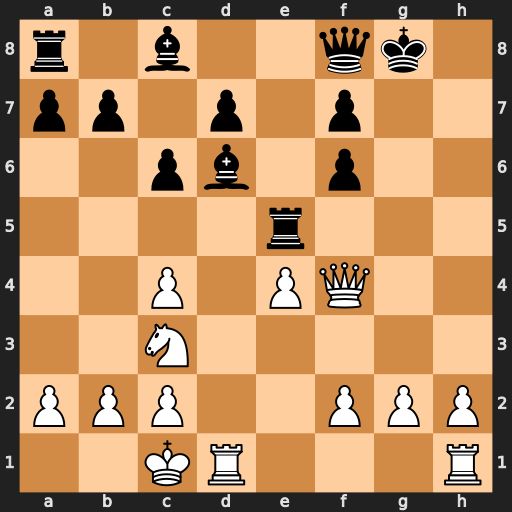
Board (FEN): r1b2qk1/pp1p1p2/2pb1p2/4r3/2P1PQ2/2N5/PPP2PPP/2KR3R
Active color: w
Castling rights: -
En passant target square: -
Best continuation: Qg3+ Rg5 Qxd6 Qxd6 Rxd6